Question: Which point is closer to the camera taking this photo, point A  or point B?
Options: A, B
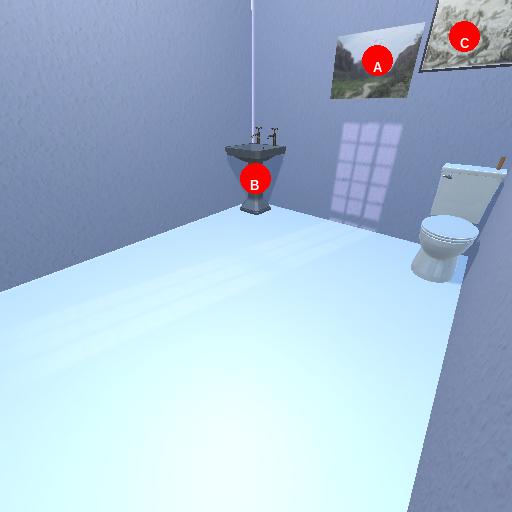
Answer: A